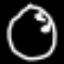
Label: clock